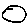
Label: circle